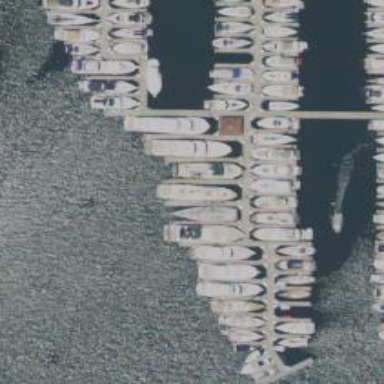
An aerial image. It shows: Man-made pier.